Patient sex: M
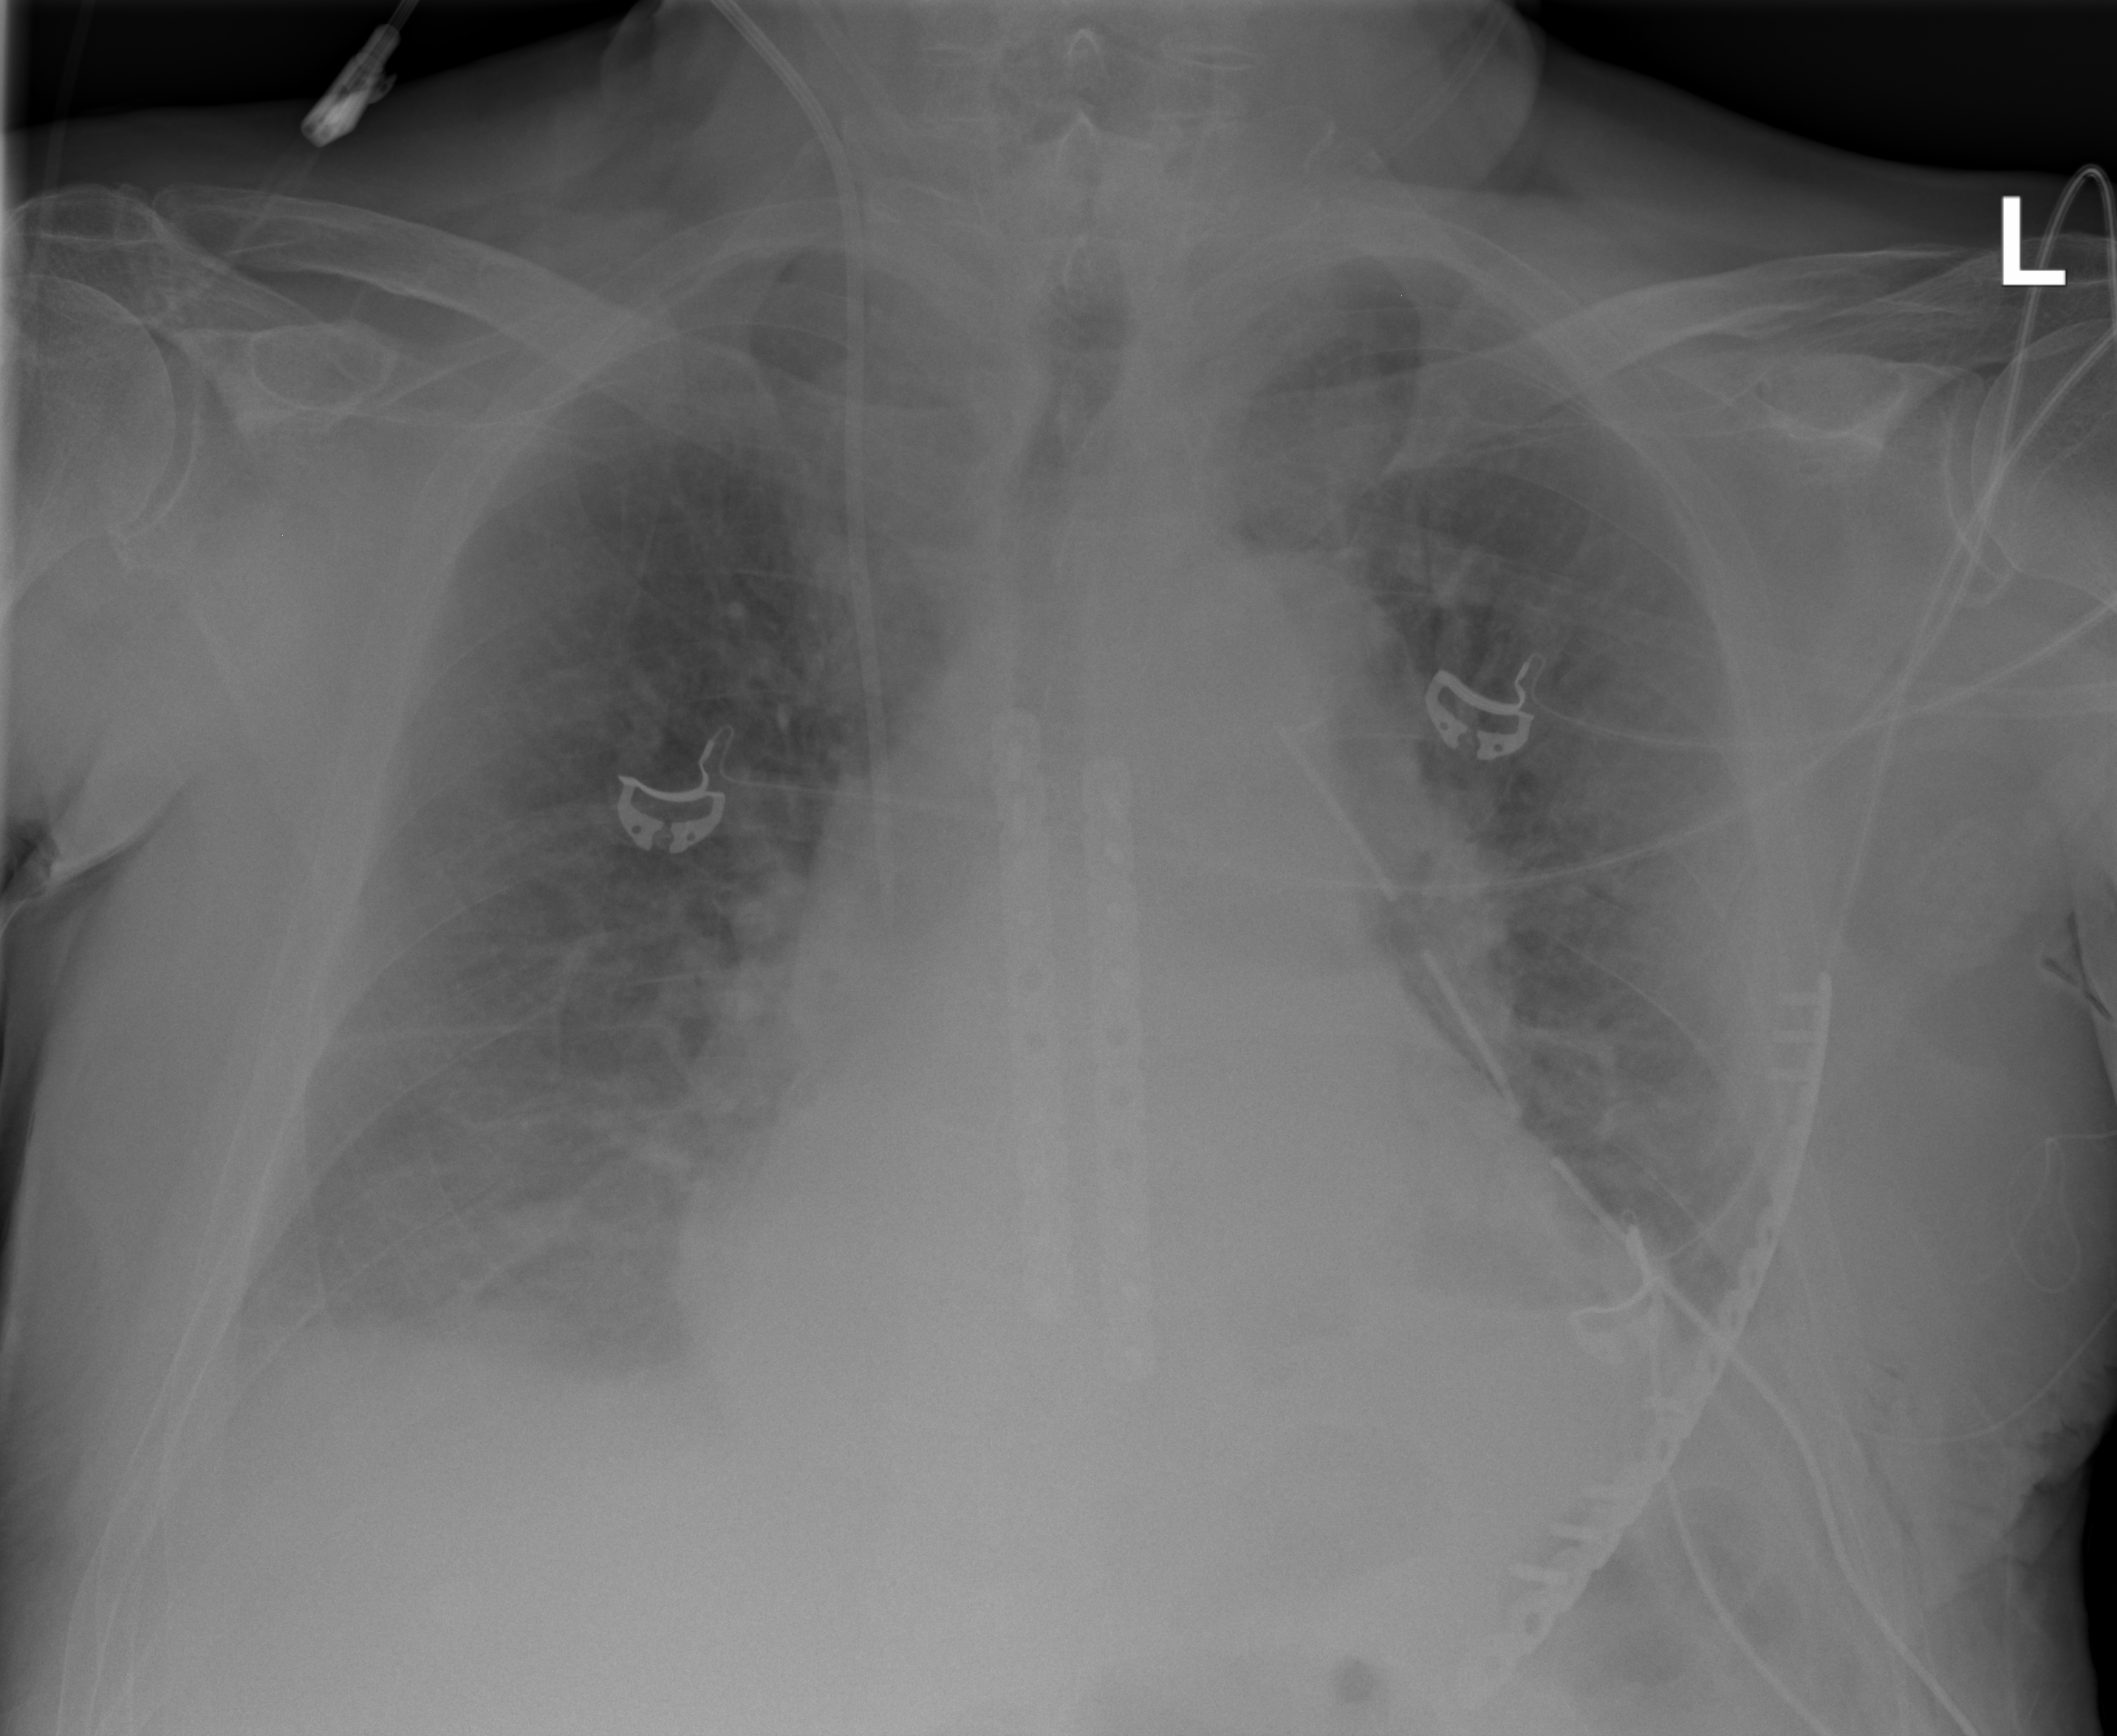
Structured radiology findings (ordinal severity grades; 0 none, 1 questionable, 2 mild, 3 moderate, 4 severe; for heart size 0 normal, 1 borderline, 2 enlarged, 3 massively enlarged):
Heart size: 2
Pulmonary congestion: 2
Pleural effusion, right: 2
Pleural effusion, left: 2
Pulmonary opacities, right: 2
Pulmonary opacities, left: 2
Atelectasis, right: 2
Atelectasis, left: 2